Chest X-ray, AP view. Patient: 64 years old, sex M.
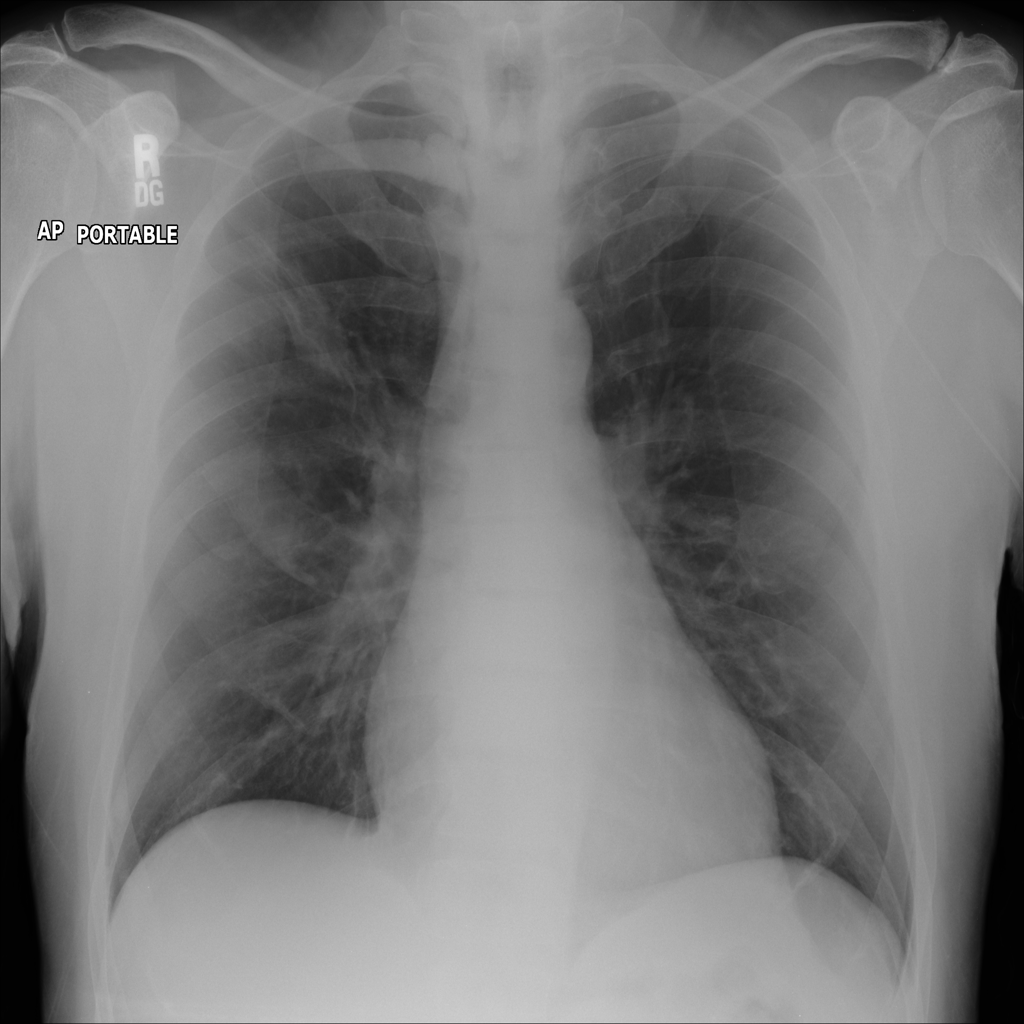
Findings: Nodule